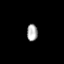
Tissue: prostate
Cell type: Fibroblasts
Senescence score: 0.7809
Nuclear area (px): 178
Mean DAPI intensity: 168.708